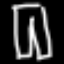
Label: pants